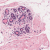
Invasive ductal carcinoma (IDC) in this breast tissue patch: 0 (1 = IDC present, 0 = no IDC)